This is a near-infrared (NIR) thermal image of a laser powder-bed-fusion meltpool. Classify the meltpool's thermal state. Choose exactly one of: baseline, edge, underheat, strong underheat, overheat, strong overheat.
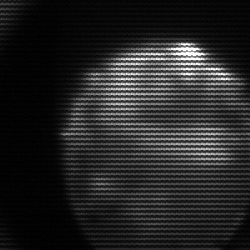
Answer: edge